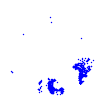
Particle: kaon